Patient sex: F
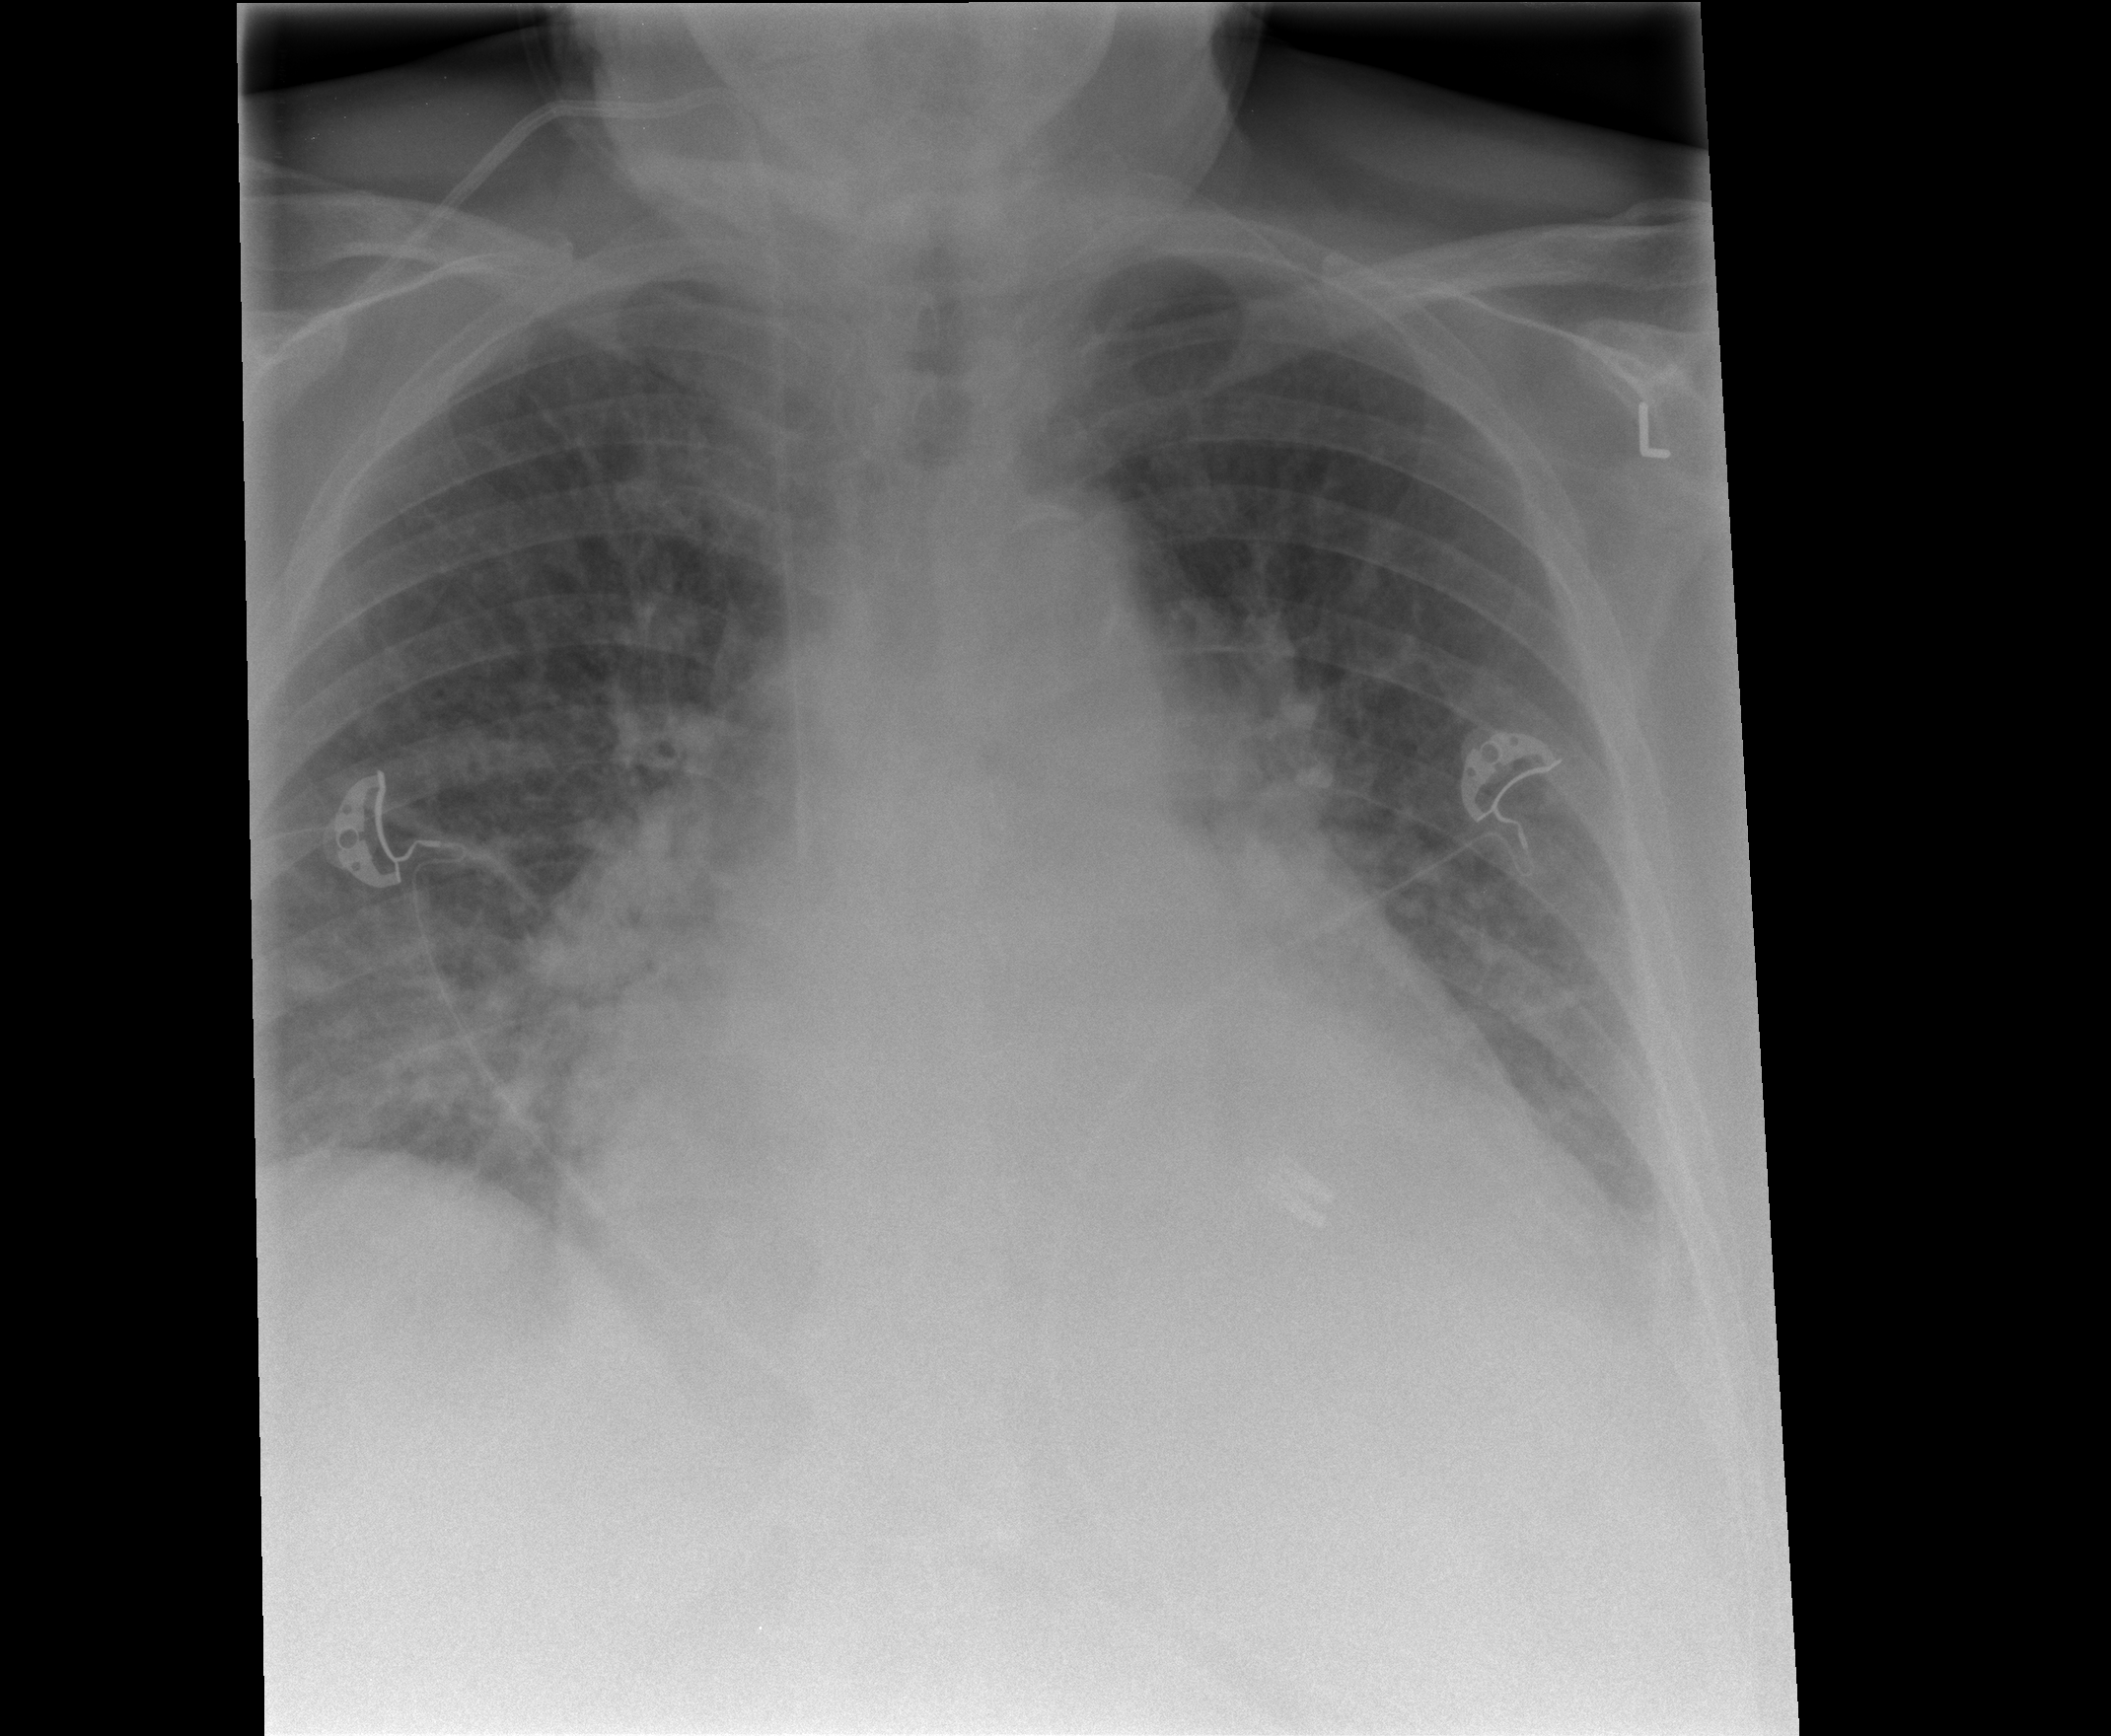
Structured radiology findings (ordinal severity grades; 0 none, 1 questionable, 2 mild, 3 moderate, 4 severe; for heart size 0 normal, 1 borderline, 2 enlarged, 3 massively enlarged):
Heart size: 3
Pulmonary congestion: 2
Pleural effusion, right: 1
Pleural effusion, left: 1
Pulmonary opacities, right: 2
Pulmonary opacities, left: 2
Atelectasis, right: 2
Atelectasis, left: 2